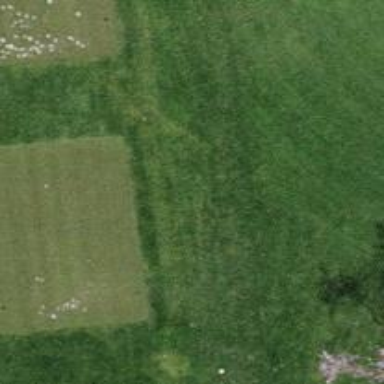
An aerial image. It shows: Grass area designated as golf tee.